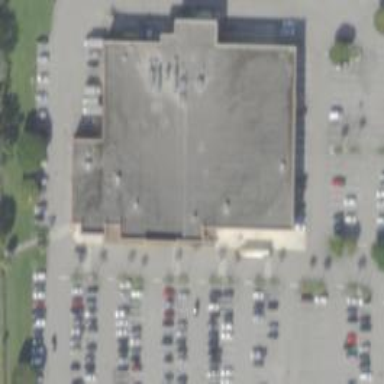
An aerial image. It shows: Supermarket.